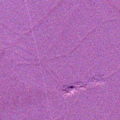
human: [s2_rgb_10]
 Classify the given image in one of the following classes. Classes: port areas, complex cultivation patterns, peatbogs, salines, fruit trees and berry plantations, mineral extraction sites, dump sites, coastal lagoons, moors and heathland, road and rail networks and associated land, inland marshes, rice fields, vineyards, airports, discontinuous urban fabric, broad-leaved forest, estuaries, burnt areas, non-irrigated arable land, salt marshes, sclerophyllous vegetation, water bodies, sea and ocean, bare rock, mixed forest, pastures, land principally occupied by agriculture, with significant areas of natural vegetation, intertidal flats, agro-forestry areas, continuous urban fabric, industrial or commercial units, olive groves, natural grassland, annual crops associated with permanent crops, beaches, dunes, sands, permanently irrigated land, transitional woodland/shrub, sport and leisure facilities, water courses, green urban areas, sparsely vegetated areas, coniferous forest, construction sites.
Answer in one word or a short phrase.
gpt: sea and ocean